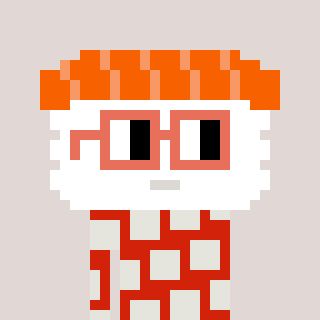
a pixel art character with square orange glasses, a nigiri-shaped head and a red-colored body on a warm background